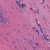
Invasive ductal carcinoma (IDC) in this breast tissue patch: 1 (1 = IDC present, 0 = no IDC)